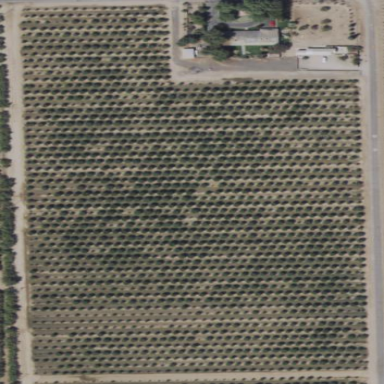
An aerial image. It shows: Orchard filled with almond trees.